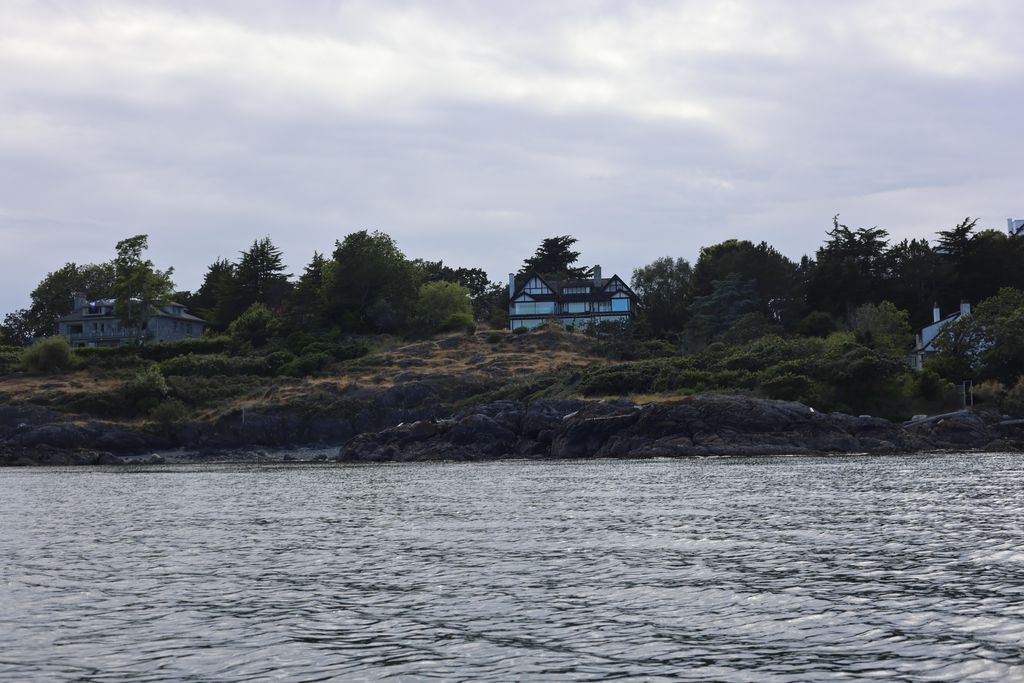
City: victoria